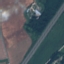
Land use / land cover class: Highway